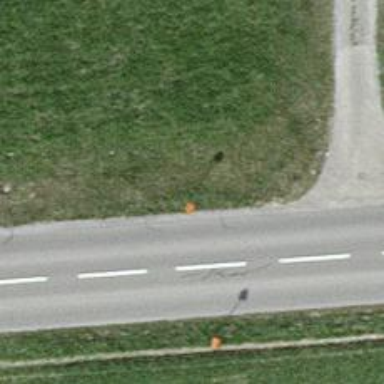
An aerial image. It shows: Aerial orange marker.